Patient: sex M, age 45
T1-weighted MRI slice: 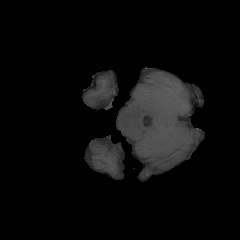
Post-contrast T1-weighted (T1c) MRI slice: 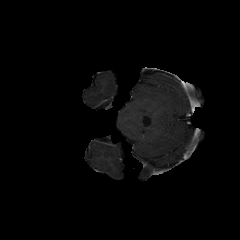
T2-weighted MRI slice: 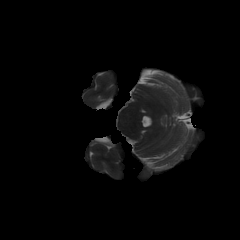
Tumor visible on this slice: no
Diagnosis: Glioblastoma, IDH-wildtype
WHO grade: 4